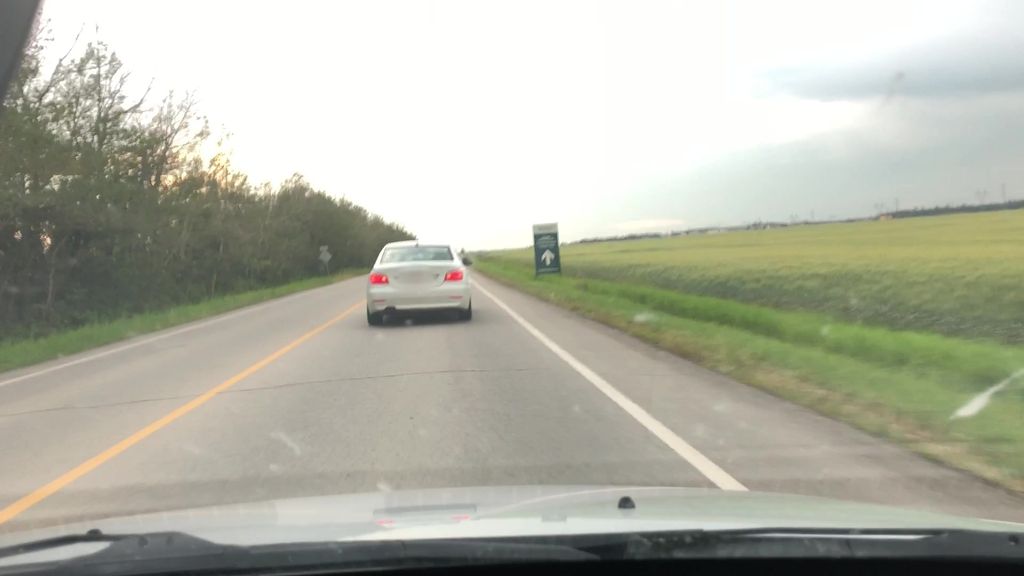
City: edmonton